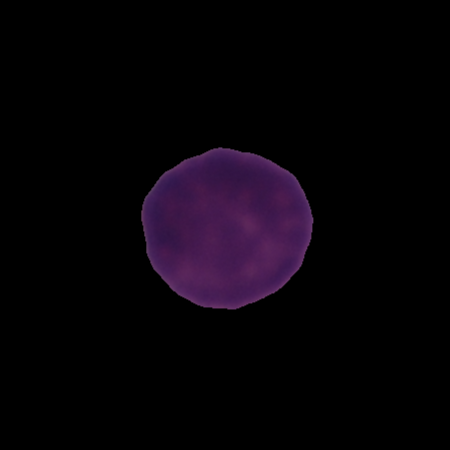
Label: healthy